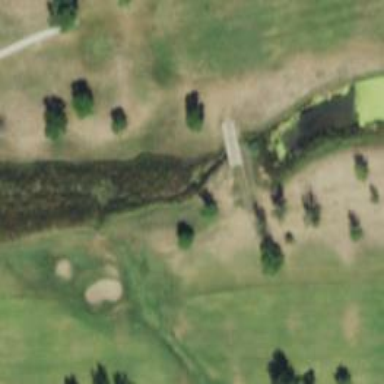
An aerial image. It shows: Service road used as golf cart path.